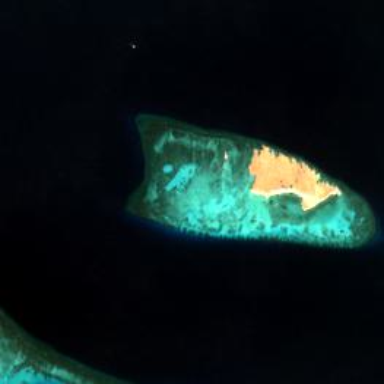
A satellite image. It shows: Beautiful reef in its natural state.